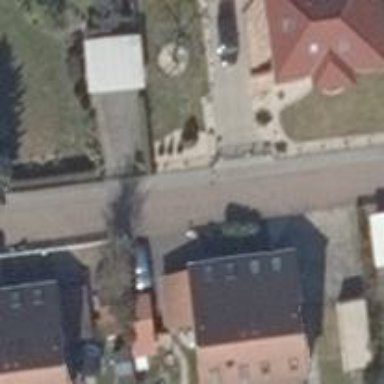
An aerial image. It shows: Driveway.